Question: Like this (it's not accurate)

How can I change the Bresenham line algorithm to keep cycling into itself and create this effect:
I have the basic line with 2 coordinates:
'''
drawBresenhamLine = function (x0, y0, x1, y1) {
var dx, dy, e2, err, sx, sy;
console.log('Called LBR : ' + x0 + ',' + y0 + '->' + x1 + ',' + y1);
dx = Math.abs(x1 - x0);
sx = x0 < x1 ? 1 : -1;
dy = Math.abs(y1 - y0);
sy = y0 < y1 ? 1 : -1;
err = (dx > dy ? dx : -dy) / 2;
while (true) {
//console.log('Push : '+x0 +' ,'+ y0);
setPixel(x0, y0);
setEnd(x1,y1);
if (x0 === x1 && y0 === y1) {
break;
}
e2 = err;
if (e2 > -dx) {
err -= dy;
x0 += sx;
}
if (e2 < dy) {
err += dx;
y0 += sy;
}
}
return null;
};
'''
'setPixel(x,y)' changes the current pixel and 'drawBresenhamLine' will use its coords next iteration.
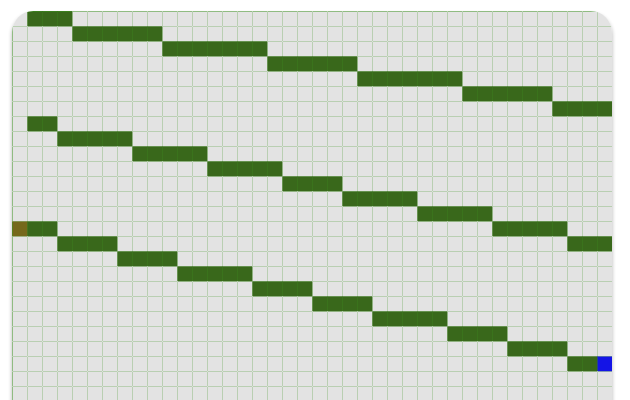
Answer: Suppose you have two variables defining the size of your canvas: 'canvasWidth' and 'canvasHeight'. Whenever you increment x or y just test against these variables:
'''
if (e2 > -dx) {
err -= dy;
x0 += sx;
// check against sides of canvas:
if(x0 >= canvasWidth)
x0 = 0;
else if(x0 < 0)
x0 = canvasWidth - 1;
}
if (e2 < dy) {
err += dx;
y0 += sy;
// check against top and bottom of canvas:
if(y0 >= canvasHeight)
y0 = 0;
else if(y0 < 0)
y0 = canvasHeight - 1;
}
'''
This assumes that the minimum x and y values are 0. If not then you can define a min and max x and y defining your canvas extent and test against those instead.